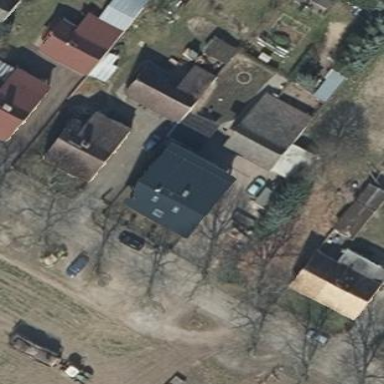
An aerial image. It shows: Black house with gabled roof oriented across.